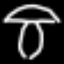
Label: mushroom